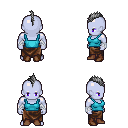
a pixel art fantasy rpg character, male body template, dark elf, purple skin, teal pirate shirt, robe skirt, gray mohawk hairstyle, white cloth bandages, brown shoes, four views (front, back, left, right), 2x2 character sprite sheet, small pixel art, hard edges, no anti-aliasing